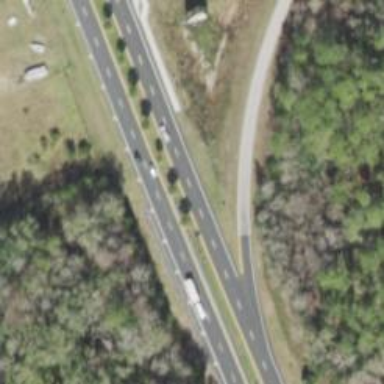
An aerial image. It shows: Asphalt road classified as trunk highway.